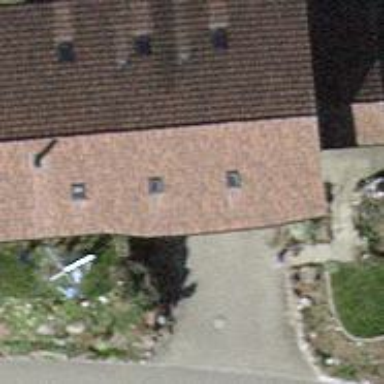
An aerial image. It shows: Gabled house with roof made of roof tiles.